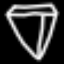
Label: diamond